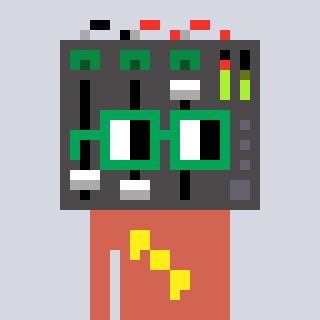
a pixel art character with square green glasses, a mixer-shaped head and a peachy-colored body on a cool background